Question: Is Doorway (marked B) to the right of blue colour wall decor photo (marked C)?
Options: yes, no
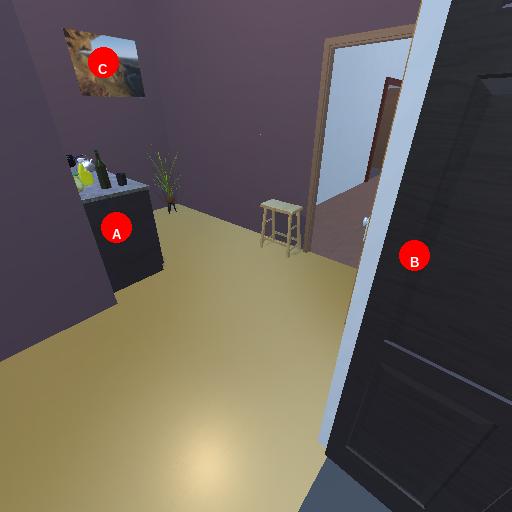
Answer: yes